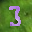
Label: 3